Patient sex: M
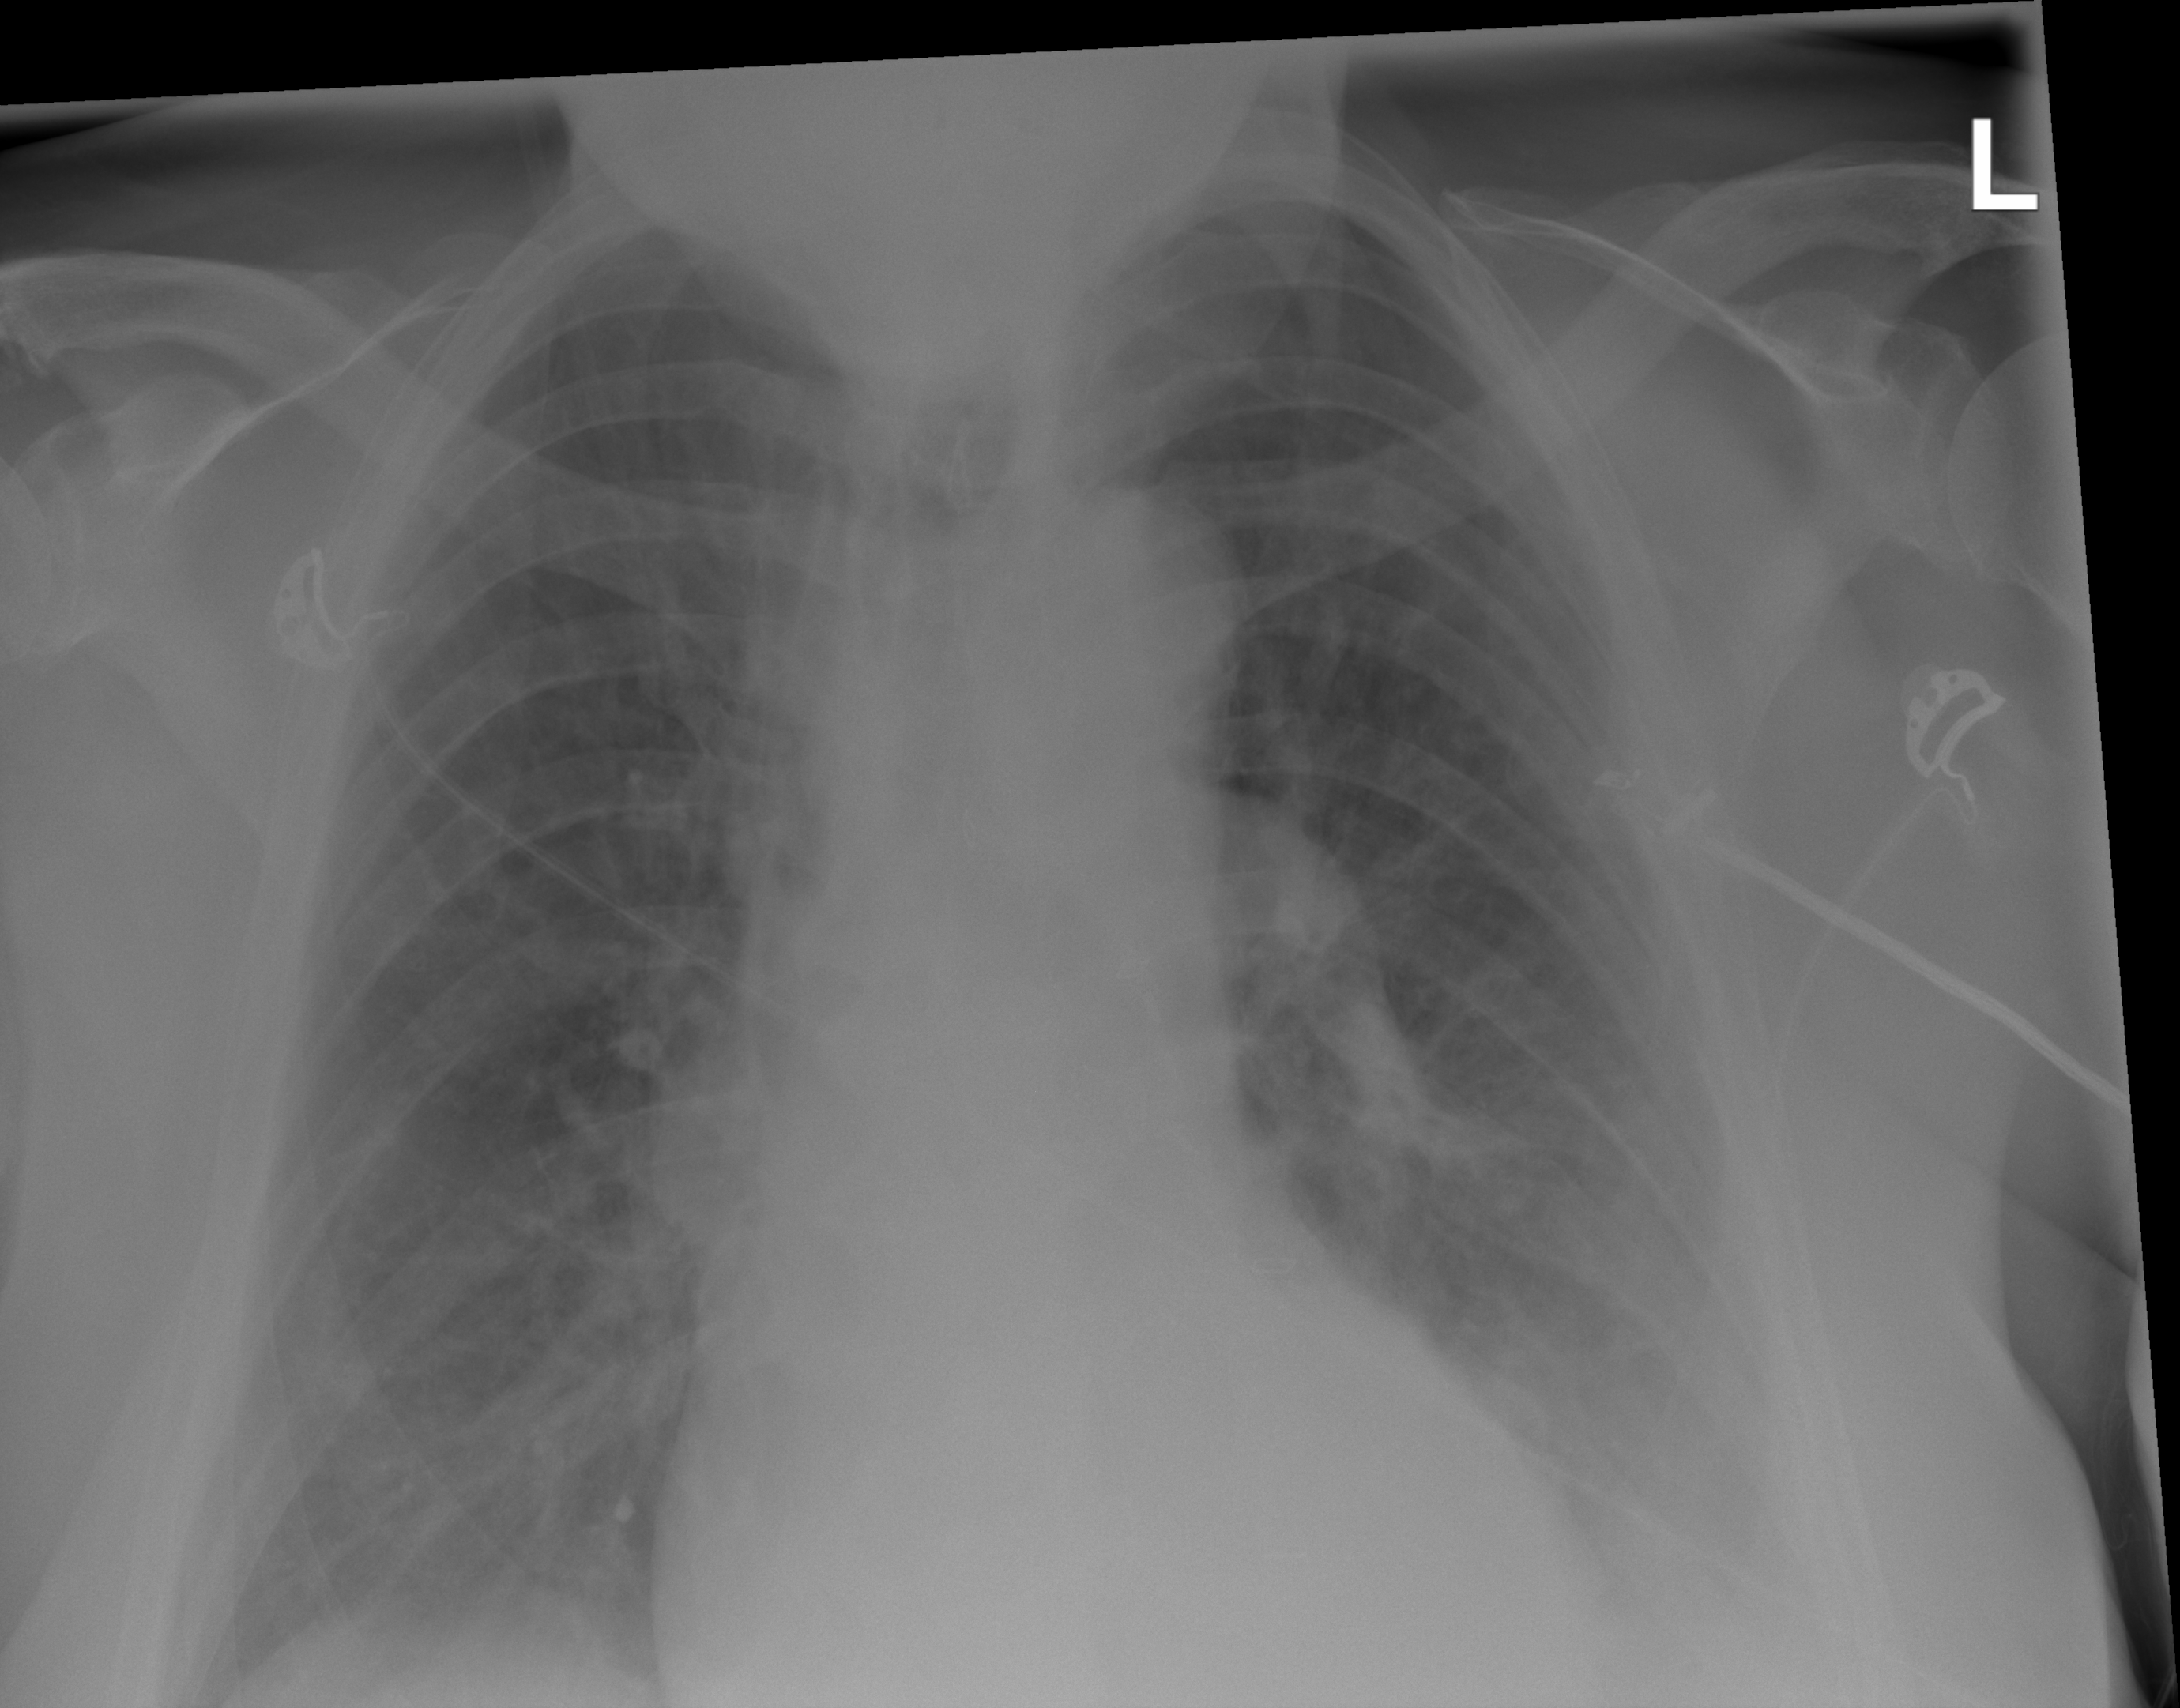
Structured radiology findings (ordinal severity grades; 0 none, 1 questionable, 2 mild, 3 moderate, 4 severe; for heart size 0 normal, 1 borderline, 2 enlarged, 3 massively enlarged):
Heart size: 2
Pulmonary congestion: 0
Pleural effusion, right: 2
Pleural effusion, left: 2
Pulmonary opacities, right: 2
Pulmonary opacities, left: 2
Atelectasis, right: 2
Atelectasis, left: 2